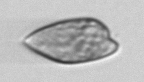
Label: Prorocentrum_dentatum